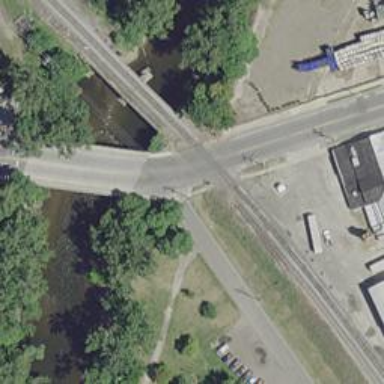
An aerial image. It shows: Railway crossing.